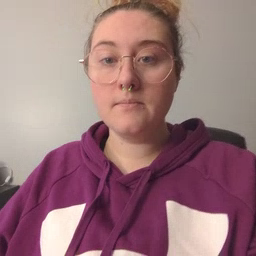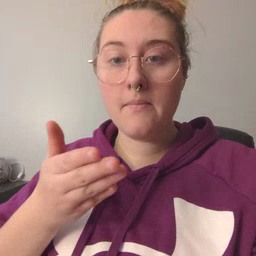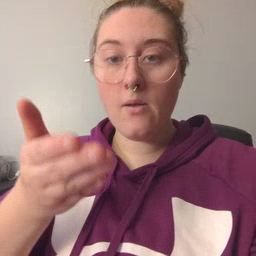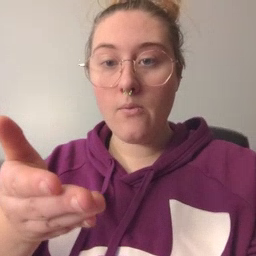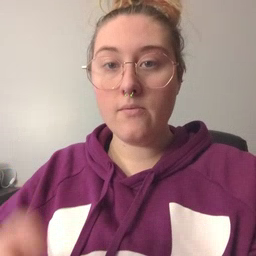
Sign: boat